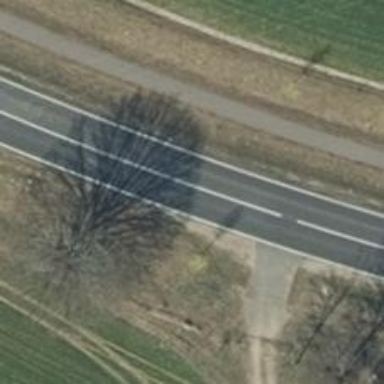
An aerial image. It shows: Primary highway with asphalt surface and cycle track on the right side.